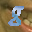
Label: 8